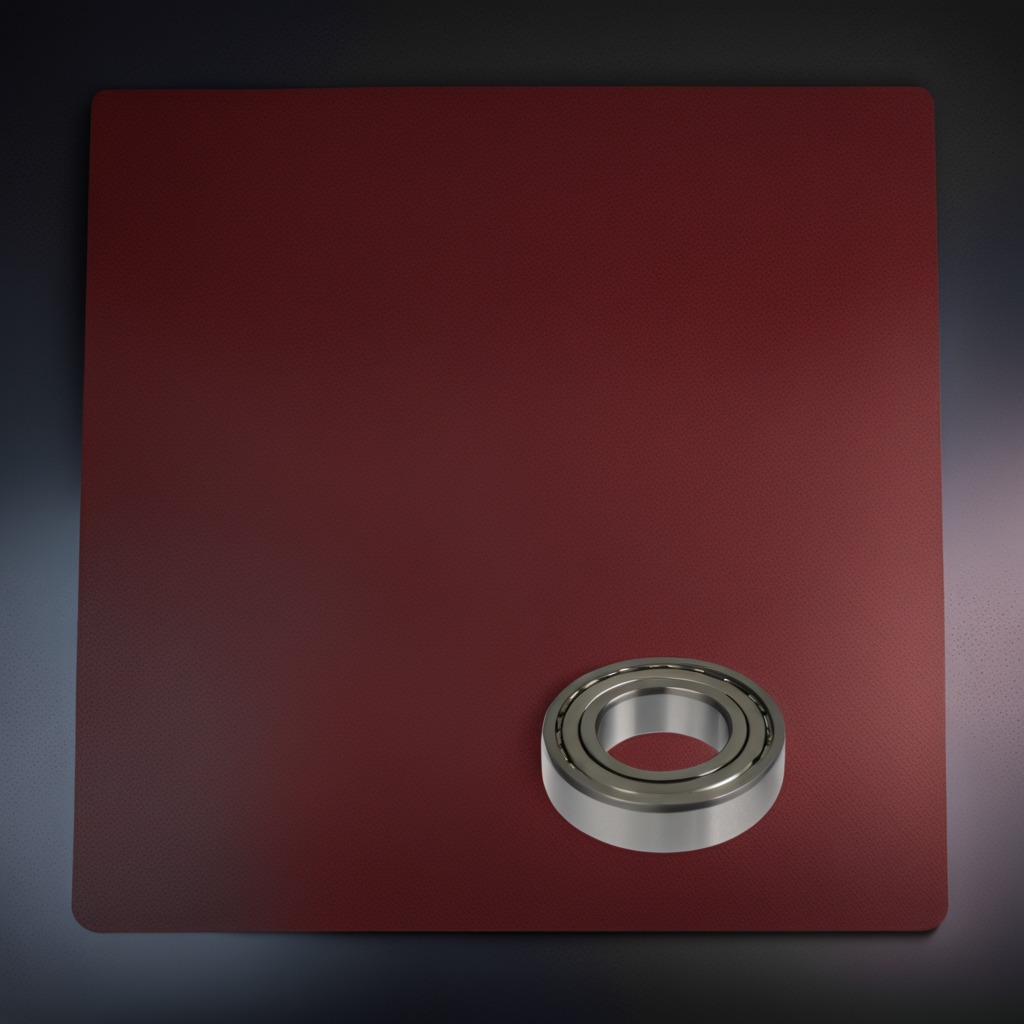
A metal ball bearing lying on a clean granite tabletop covered with a red rubber mat inside a workshop at night dim ambient light soft shadows worn but beneath the mat